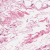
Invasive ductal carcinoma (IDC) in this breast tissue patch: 0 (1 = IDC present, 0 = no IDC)